Question: i m parsing json data and populating the tableview and making some validation with the incoming json data..everthing works fine.i made the code such that when the last table view row is clicked it got to open a modal view controller.when clicked .i m getting this error [tableiew1] Unrecognised selector send at the instance...could u guys help me out below is the code.
'''
- (void)tableView:(UITableView *)tableView didSelectRowAtIndexPath:(NSIndexPath *)indexPath {
// Navigation logic may go here. Create and push another view controller.
if (indexPath.row == 5) {
if (self.dvController6 == nil)
{
Vad_tycker *temp = [[Vad_tycker alloc] initWithNibName:@"Vad_tycker" bundle:[NSBundle mainBundle]];
self.dvController6 = temp;
[temp release];
}
[self presentModalViewController:self.dvController6 animated:YES];
}
}
'''

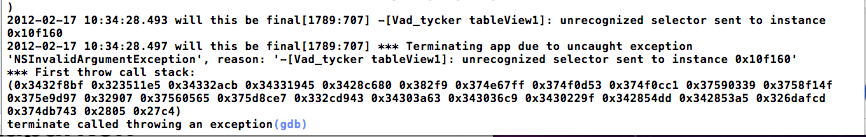
Answer: Seems like you have forgotten to provide the access for the 'tableView1' in .
Or You should do a crosscheck whether you have assigned the correct instance in tableView delegate's and also make sure to provide the implementation for the method of delegate's in their respect target classes.